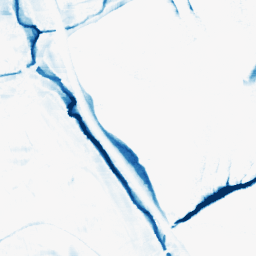
Category: morphological
Decomposition family: morphological_rect
Decomposition parameters: operation: closing
width: 20
height: 10
Upsampling method: edge_directed
Upsampling parameters: scale: 2
Upsampling scale: 2